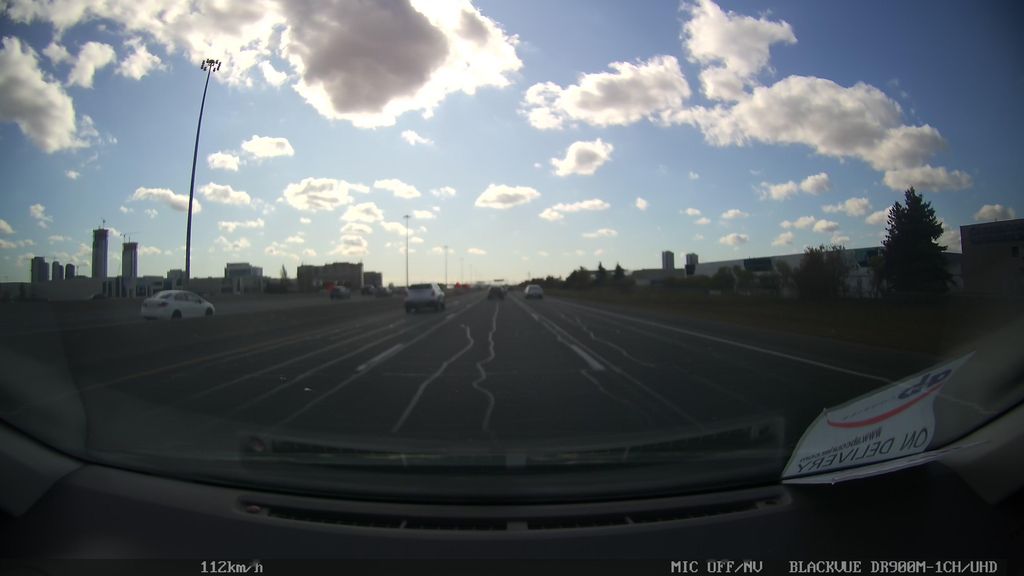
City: toronto